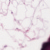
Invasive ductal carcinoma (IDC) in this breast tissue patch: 0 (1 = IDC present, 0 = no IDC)